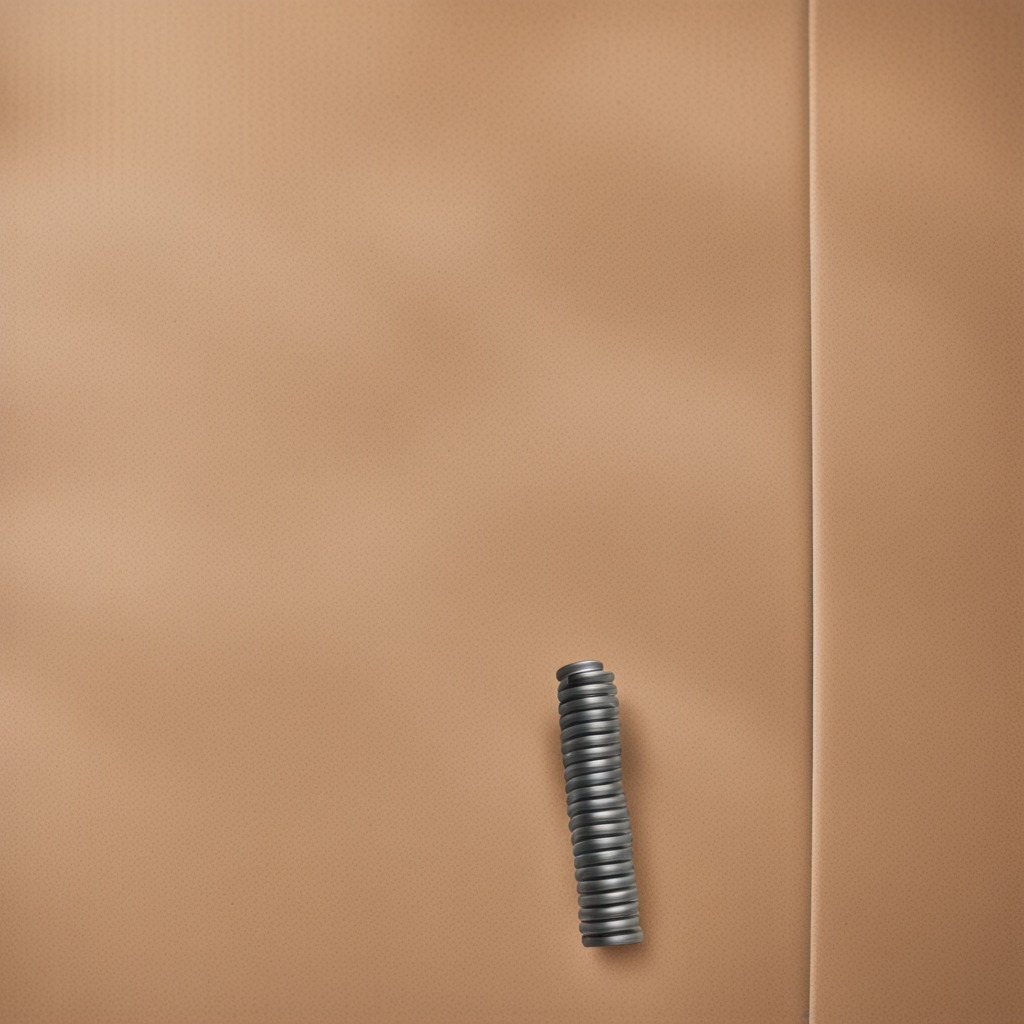
A coiled metal spring is lying on the cardboard box surface.